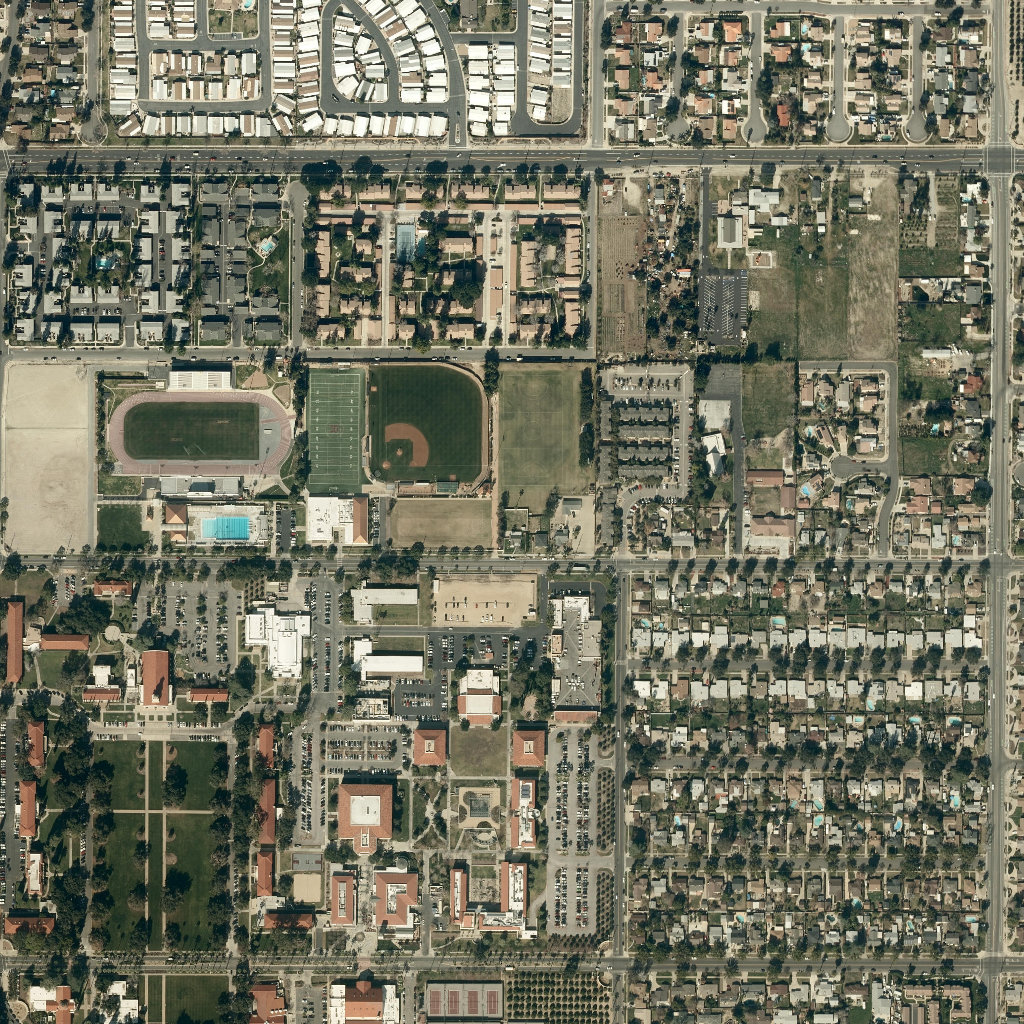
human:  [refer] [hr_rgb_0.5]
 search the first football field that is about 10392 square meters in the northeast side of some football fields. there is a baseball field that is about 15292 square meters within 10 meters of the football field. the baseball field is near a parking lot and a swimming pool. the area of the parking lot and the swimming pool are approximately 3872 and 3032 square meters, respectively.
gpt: <box>[[48, 36, 56, 48, 0]]</box>

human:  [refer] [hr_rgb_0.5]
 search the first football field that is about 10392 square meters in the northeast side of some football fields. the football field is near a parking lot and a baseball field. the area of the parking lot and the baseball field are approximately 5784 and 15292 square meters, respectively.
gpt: <box>[[48, 36, 56, 48, 0]]</box>

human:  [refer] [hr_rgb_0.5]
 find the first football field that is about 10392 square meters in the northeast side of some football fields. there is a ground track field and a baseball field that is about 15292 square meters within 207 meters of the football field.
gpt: <box>[[48, 36, 56, 48, 0]]</box>

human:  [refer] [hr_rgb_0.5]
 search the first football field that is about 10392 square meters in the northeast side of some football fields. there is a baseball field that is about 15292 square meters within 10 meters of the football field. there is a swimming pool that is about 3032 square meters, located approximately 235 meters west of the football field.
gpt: <box>[[48, 36, 56, 48, 0]]</box>

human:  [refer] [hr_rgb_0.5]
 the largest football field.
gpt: <box>[[48, 36, 56, 48, 0]]</box>

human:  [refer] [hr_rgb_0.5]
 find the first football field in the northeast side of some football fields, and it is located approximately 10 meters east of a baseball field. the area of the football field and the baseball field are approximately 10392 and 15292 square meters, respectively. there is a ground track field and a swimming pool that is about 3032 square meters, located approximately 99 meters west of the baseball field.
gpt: <box>[[48, 36, 56, 48, 0]]</box>